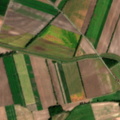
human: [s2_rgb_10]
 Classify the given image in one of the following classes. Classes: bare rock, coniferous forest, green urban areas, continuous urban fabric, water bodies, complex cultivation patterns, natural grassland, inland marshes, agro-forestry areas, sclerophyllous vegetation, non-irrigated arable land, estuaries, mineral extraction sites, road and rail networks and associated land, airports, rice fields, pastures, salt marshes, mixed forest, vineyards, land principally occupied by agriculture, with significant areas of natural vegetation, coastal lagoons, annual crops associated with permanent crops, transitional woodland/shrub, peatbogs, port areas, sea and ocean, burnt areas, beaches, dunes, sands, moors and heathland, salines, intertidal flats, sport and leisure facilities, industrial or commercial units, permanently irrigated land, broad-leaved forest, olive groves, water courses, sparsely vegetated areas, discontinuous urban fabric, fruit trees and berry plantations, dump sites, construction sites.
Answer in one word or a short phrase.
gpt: non-irrigated arable land